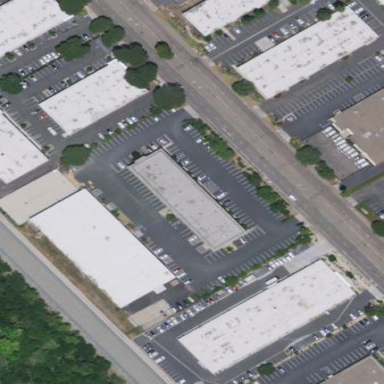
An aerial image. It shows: Industrial building.